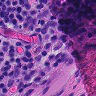
Metastatic tissue present: no